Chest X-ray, PA view. Patient: 54 years old, sex F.
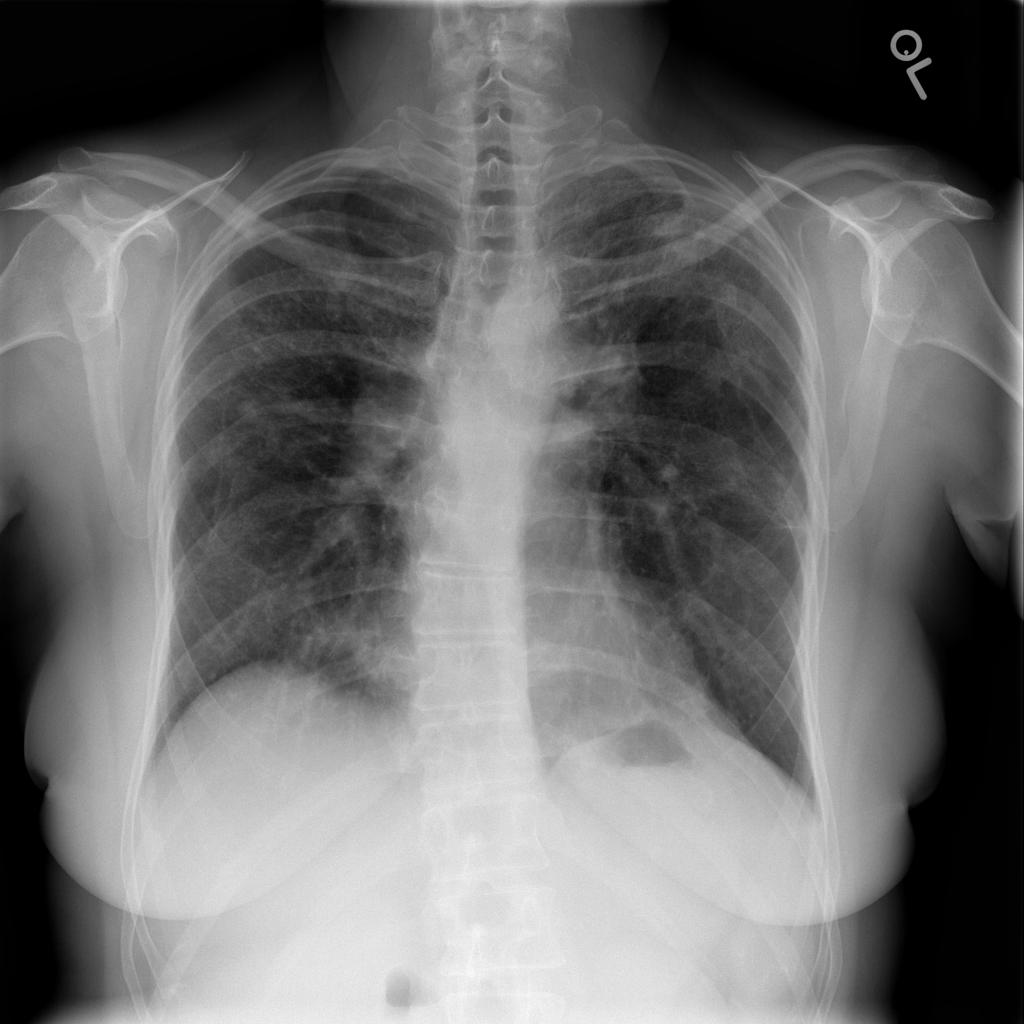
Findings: No Finding